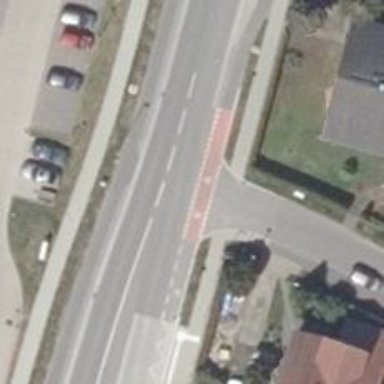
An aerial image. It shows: Asphalt secondary road with designated cycle track alongside.